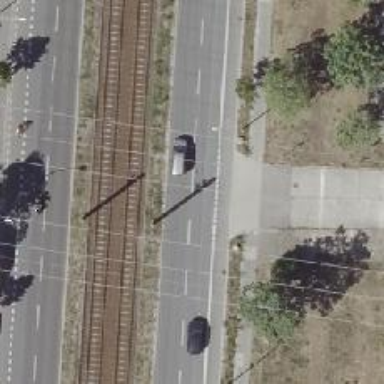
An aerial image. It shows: Service road with concrete surface.